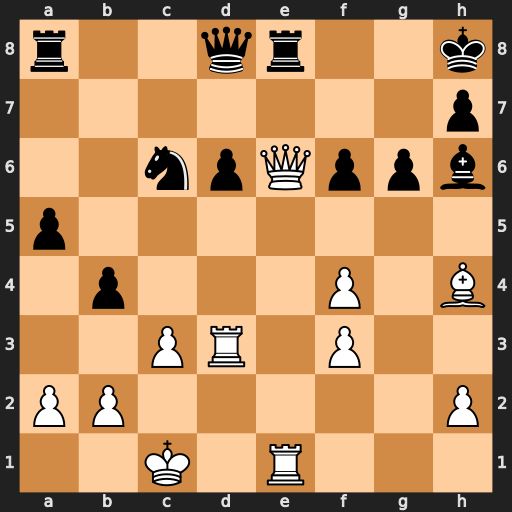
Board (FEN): r2qr2k/7p/2npQppb/p7/1p3P1B/2PR1P2/PP5P/2K1R3
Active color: w
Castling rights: -
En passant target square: -
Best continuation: Bxf6+ Bg7 Bxd8 Rxe6 Rxe6